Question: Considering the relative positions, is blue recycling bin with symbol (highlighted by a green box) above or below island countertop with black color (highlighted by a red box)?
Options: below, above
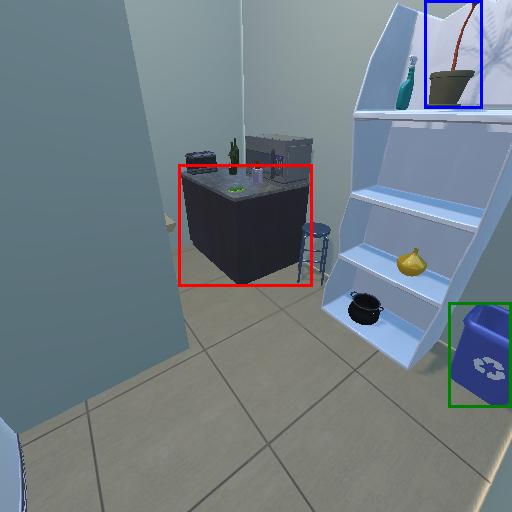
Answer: below